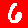
Digit: 6